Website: home-depot
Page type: billing-address
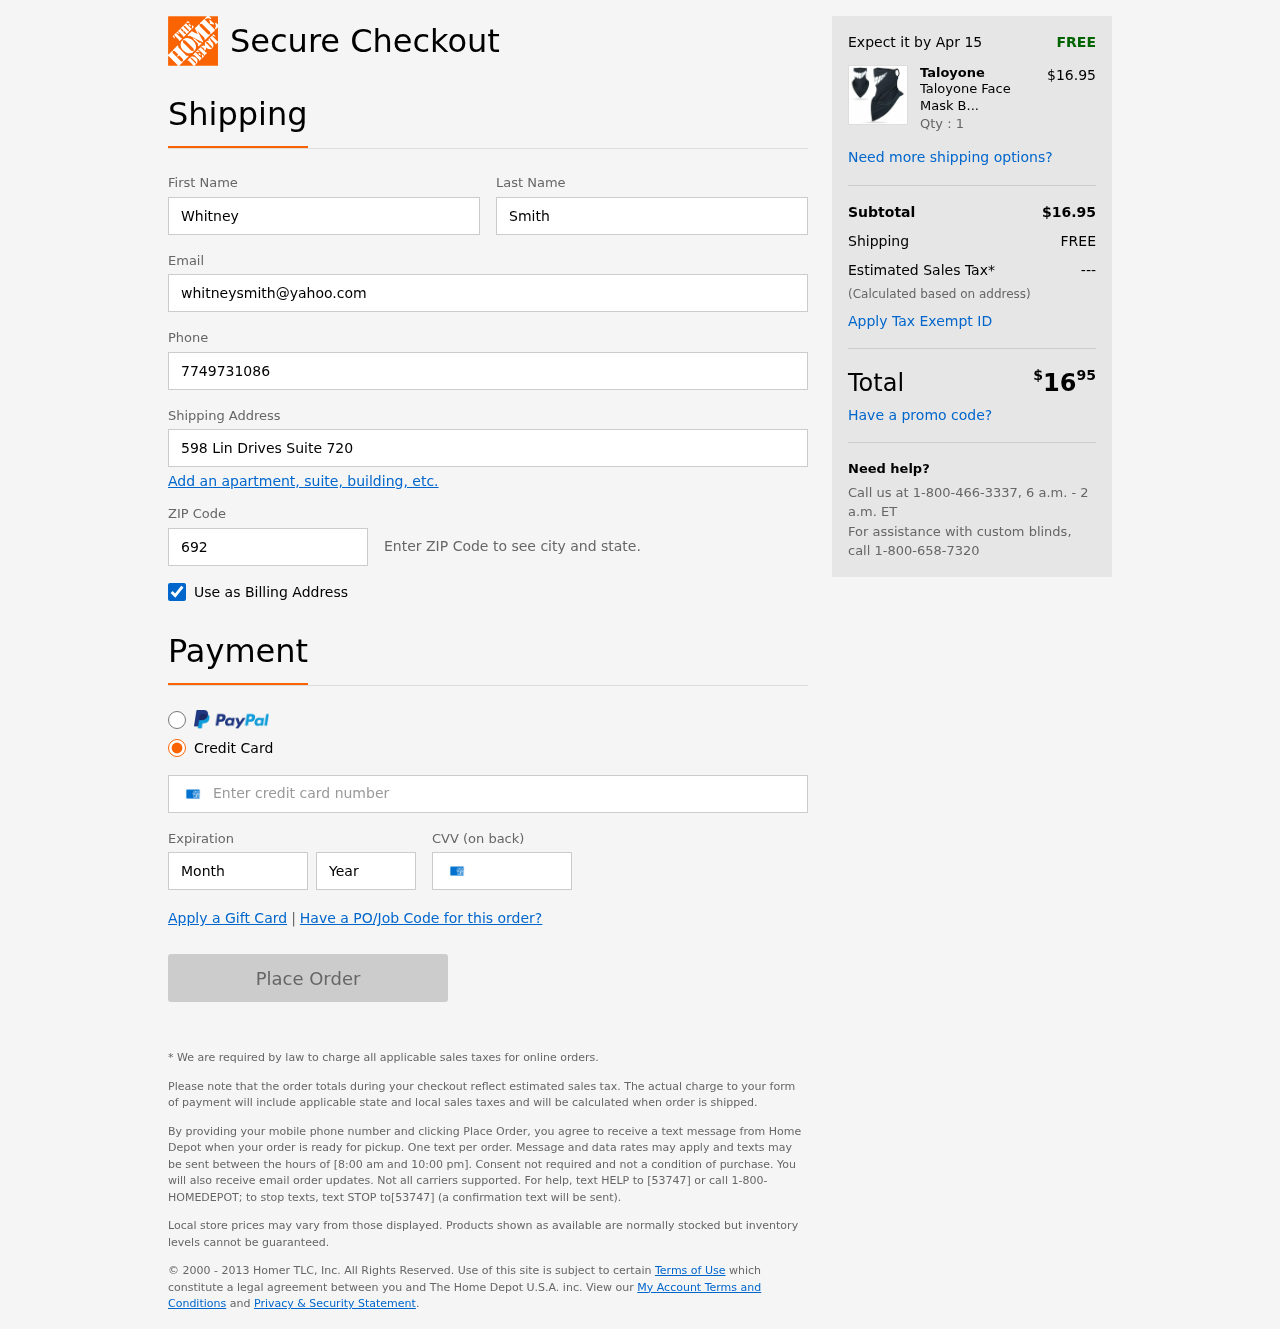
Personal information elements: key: PII_FIRSTNAME
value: Whitney
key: PII_LASTNAME
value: Smith
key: PII_EMAIL
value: whitneysmith@yahoo.com
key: PII_PHONE
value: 7749731086
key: PII_STREET
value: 598 Lin Drives Suite 720
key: PII_POSTCODE
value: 69269
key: PII_CARD_NUMBER
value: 3424 4637 1756 539
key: PII_CARD_EXPIRY_MONTH
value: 09
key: PII_CARD_CVV
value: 1651
Product elements: key: PRODUCT1_BRAND
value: Taloyone
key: PRODUCT1_NAME
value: Taloyone Face Mask Bandanas Neck Gaiter Ear Loops Face Balaclava Non Slip Light Cool Breathable Band
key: PRODUCT1_PRICE
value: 16.95
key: PRODUCT1_QUANTITY
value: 1
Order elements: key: ORDER_DELIVERY_DATE
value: Apr 15
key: ORDER_SUBTOTAL
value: $16.95
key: ORDER_SHIPPING_COST
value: FREE
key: ORDER_TAX
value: ---
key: ORDER_TOTAL2
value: $1695